Interaction volume radius: 5 \u00c5
Interaction volume height: 10 \u00c5
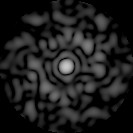
Disorder parameter: 0.863